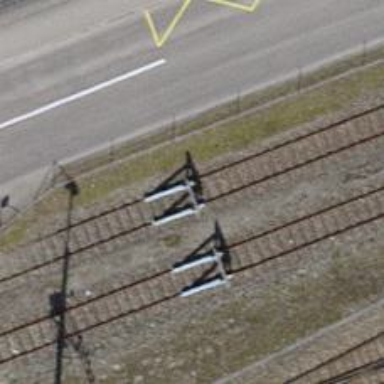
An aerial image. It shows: Railway buffer stop.